Aerial crown-view tile of a tropical tree (Barro Colorado Island, Panama), acquired 20241014:
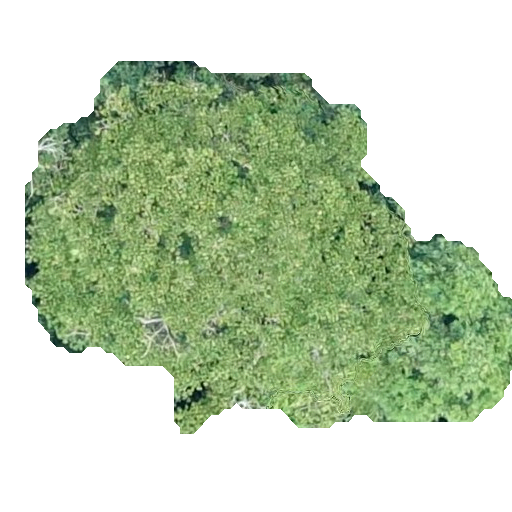
Species: Sterculia apetala
GBIF accepted scientific name: Sterculia apetala
Crown area: 197.968 m²